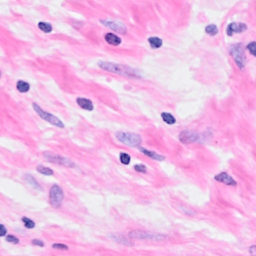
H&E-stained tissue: Breast